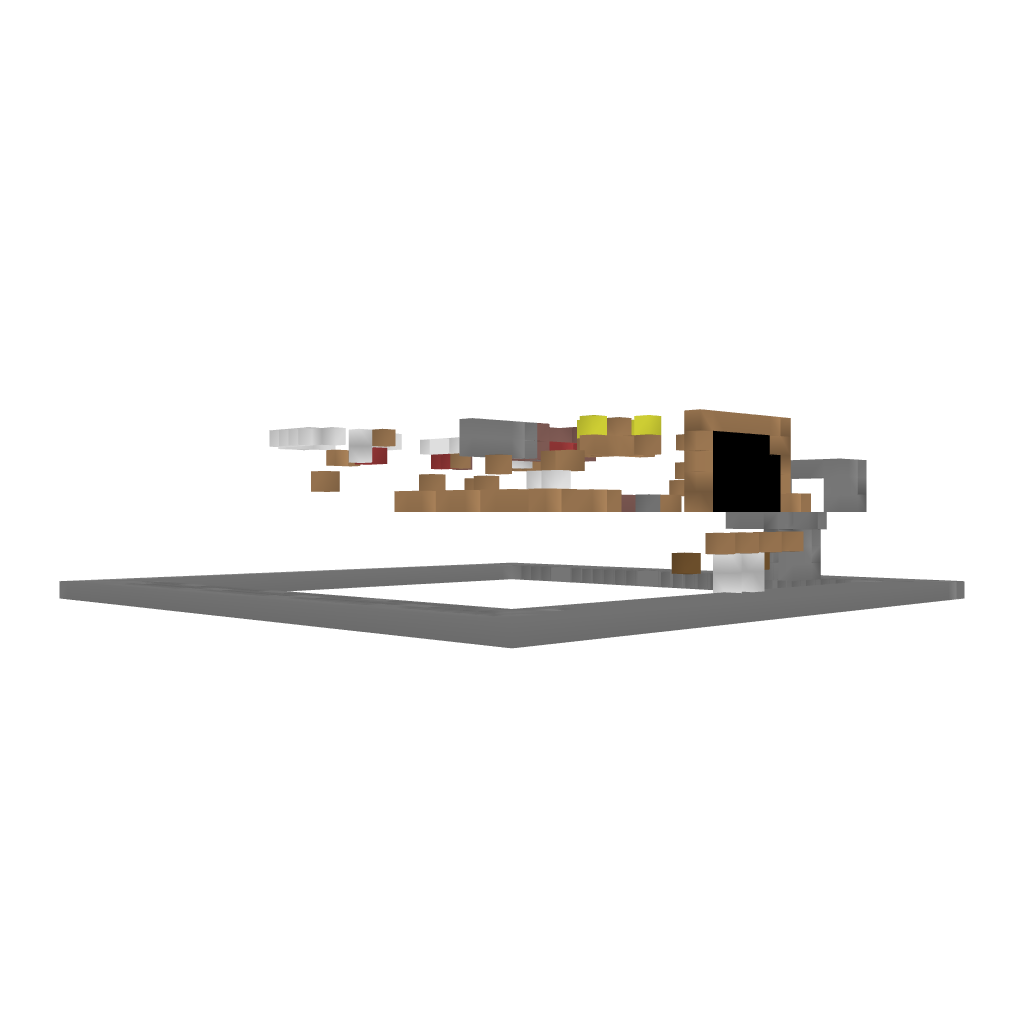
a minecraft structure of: Clay House bad low quality